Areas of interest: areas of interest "Traffic and Vehicle Management"
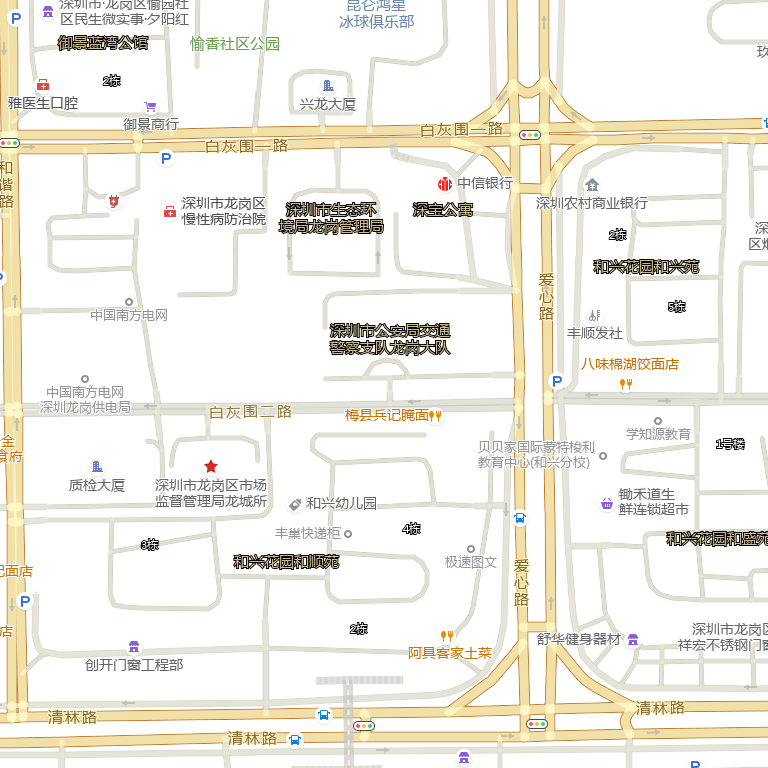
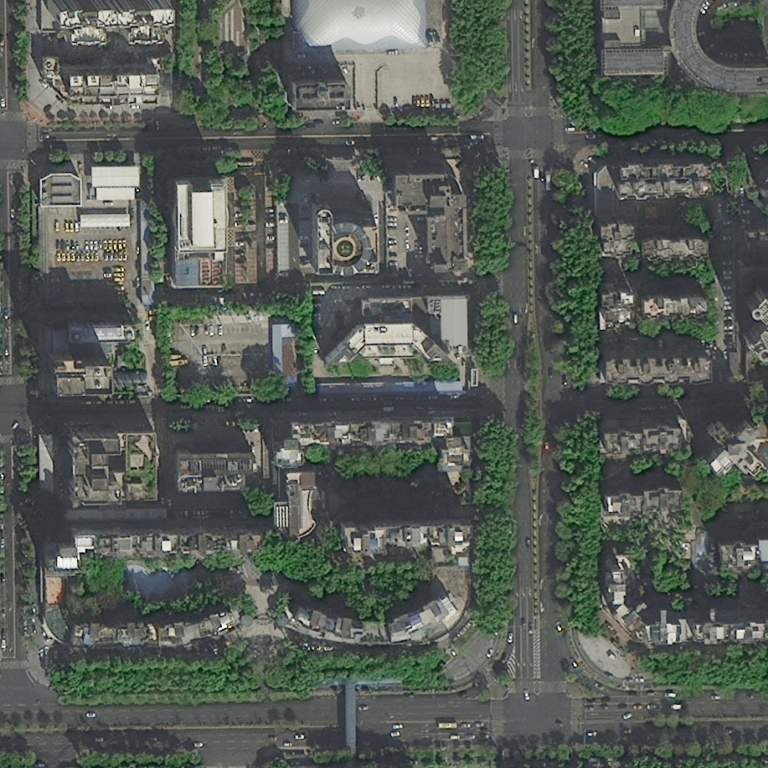